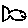
Label: fish